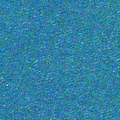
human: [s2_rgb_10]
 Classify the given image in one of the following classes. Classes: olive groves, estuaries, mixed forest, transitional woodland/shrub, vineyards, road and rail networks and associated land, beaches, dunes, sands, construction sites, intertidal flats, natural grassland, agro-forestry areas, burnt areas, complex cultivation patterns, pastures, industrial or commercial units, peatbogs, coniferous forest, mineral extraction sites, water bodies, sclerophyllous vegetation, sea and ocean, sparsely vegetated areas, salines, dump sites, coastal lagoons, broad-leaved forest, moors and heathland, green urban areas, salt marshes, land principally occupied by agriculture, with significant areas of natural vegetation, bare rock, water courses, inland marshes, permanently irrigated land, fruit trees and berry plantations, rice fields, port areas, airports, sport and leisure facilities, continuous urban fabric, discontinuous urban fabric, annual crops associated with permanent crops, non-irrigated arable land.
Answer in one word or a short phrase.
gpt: sea and ocean